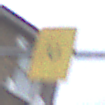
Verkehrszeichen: AnkuendigungOderFortsetzungUmleitungOhnePfeilsymbol
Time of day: MorningAfternoon
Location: Outdoor (Urban)
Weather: Overcast
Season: NotSpecified
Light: Natural